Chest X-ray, PA view. Patient: 30 years old, sex F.
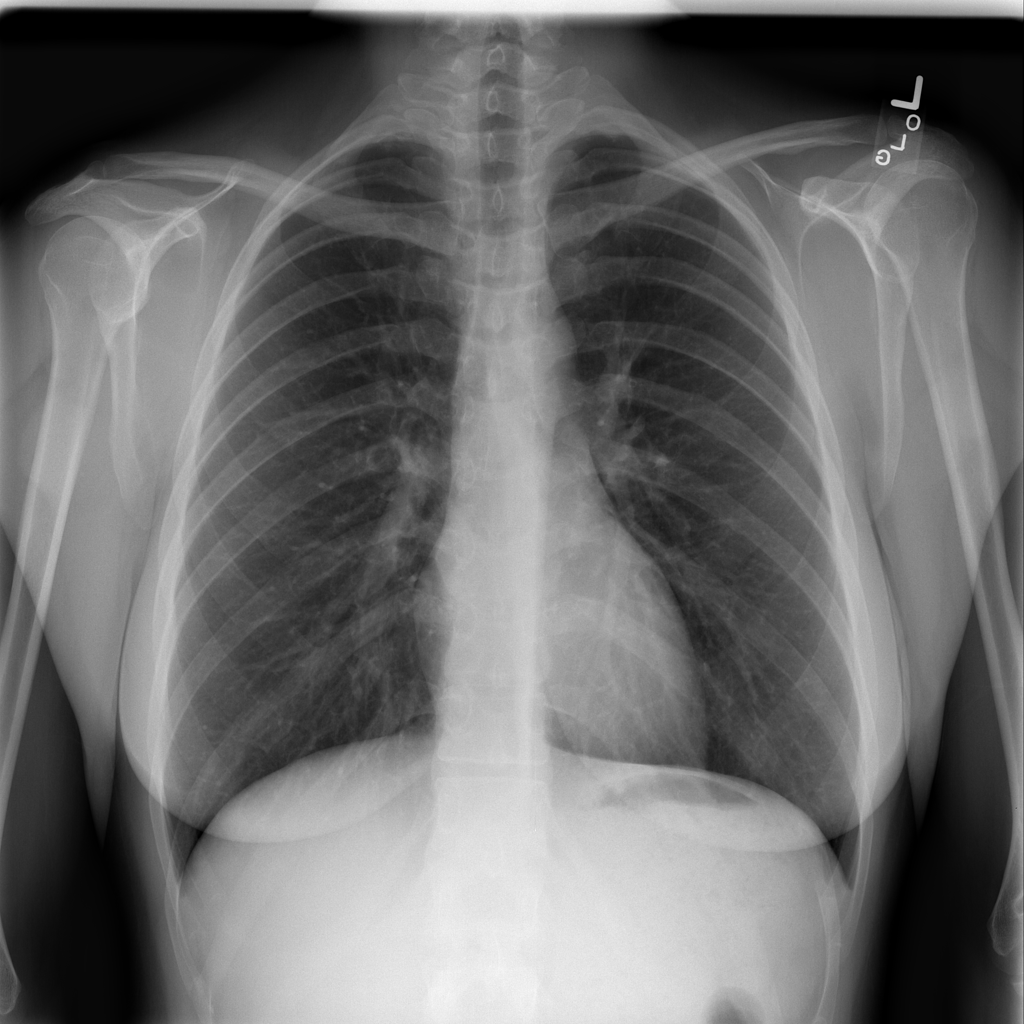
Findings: No Finding